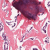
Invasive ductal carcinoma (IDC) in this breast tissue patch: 1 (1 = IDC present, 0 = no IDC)